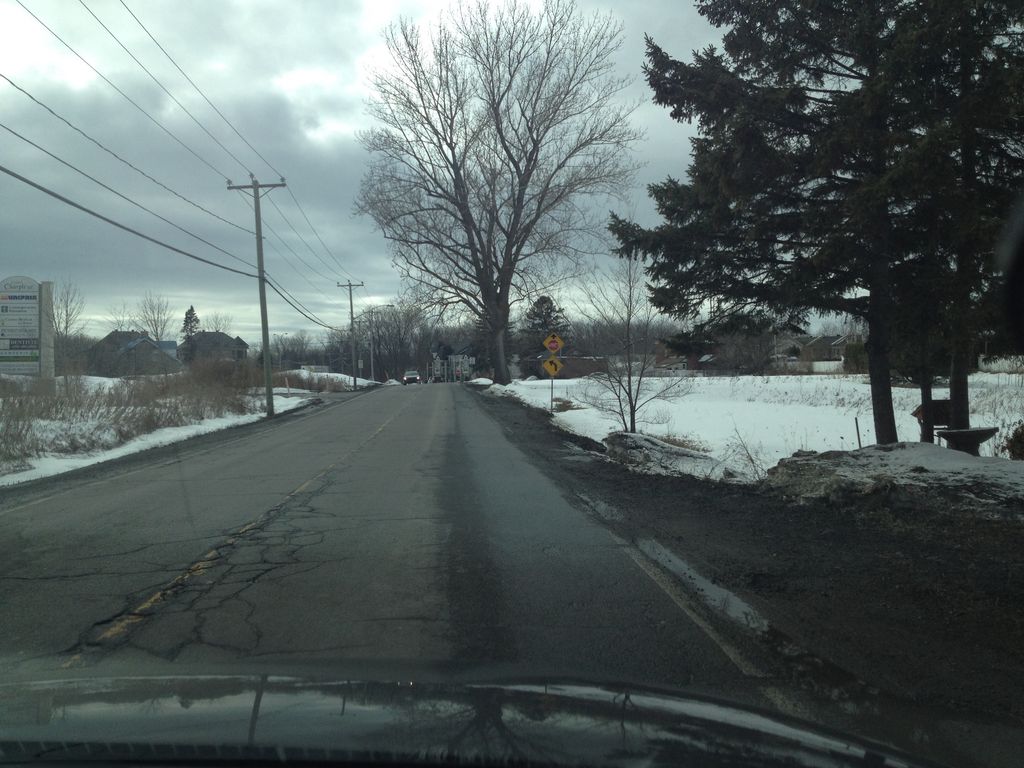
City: montreal